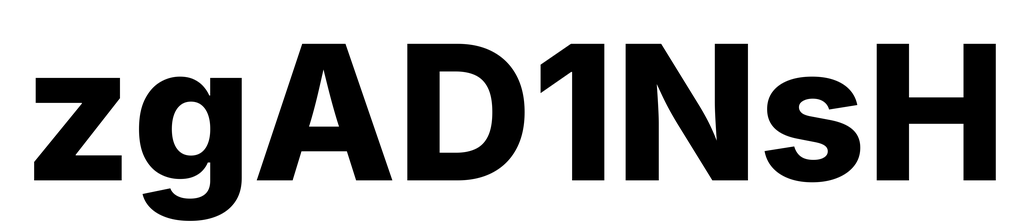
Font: Inter_ExtraBold